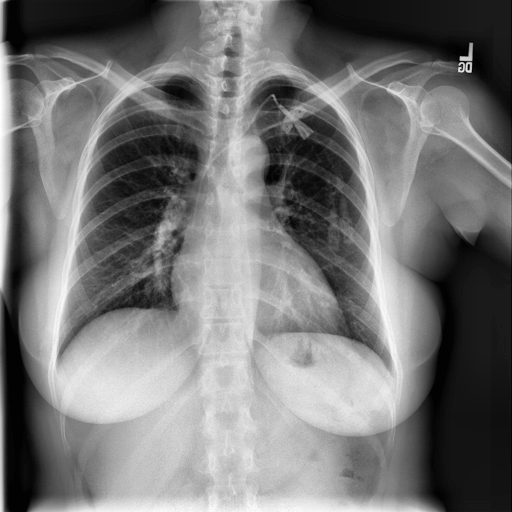
Finding: NORMAL